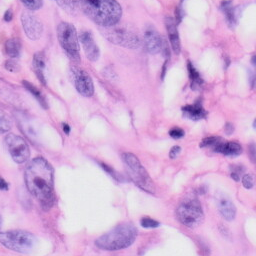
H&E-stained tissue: Skin